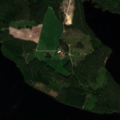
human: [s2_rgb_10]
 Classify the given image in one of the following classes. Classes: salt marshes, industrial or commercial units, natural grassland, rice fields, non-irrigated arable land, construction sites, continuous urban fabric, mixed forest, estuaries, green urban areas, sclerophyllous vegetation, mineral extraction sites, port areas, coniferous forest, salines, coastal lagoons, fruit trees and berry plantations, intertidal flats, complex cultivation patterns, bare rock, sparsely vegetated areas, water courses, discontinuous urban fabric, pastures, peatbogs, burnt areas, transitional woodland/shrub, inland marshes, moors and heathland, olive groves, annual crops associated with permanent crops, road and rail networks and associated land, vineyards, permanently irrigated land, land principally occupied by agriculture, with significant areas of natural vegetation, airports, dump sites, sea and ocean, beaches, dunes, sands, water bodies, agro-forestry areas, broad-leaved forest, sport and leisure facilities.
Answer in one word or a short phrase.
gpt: land principally occupied by agriculture, with significant areas of natural vegetation, coniferous forest, mixed forest, water bodies